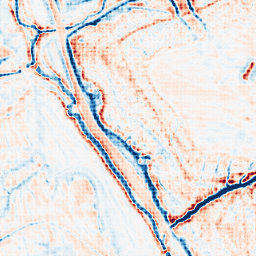
Category: edge_preserving
Decomposition family: bilateral
Decomposition parameters: d: 15
sigma_color: 150
sigma_space: 50
Upsampling method: sinc_hamming
Upsampling parameters: scale: 8
kernel_size: 8
Upsampling scale: 8